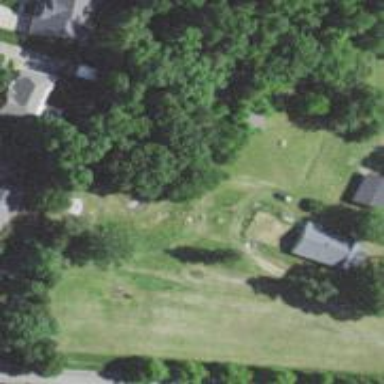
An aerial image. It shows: Driveway.